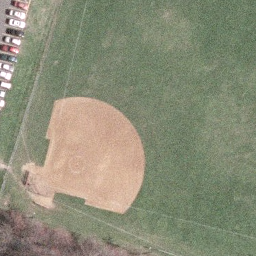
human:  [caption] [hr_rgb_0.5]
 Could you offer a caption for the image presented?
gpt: It is a very old baseball diamond with sand and weeds .

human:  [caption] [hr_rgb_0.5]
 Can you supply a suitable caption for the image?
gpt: This is an old baseball diamond .

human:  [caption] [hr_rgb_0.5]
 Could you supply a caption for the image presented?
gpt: It is a very old baseball diamond compose of sand and weeds .

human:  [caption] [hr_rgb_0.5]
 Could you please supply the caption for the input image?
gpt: A baseball diamond composed of sand and weeds .

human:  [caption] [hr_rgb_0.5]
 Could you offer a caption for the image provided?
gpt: It is a very old baseball diamond compose of sand and weeds .